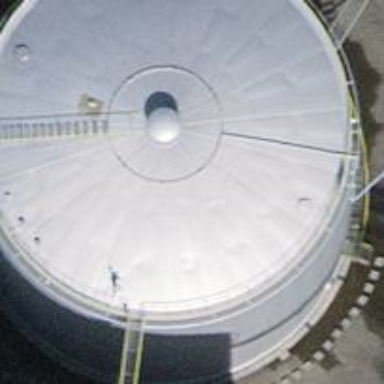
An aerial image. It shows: Storage tank building.